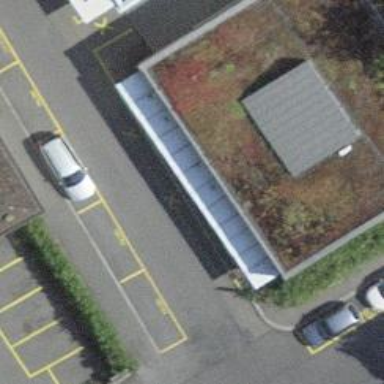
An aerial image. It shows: Motorcycle parking facility.